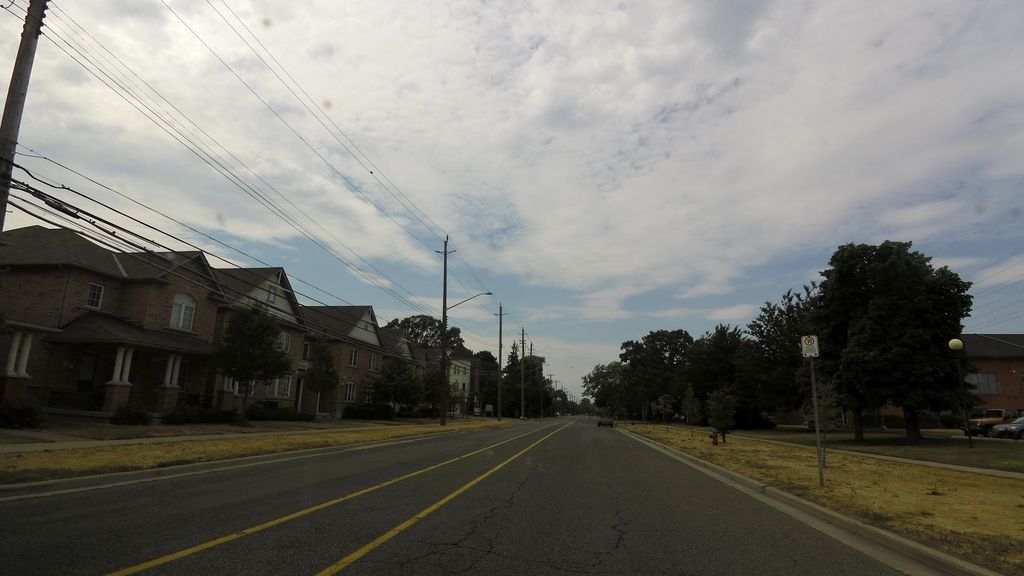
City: hamilton